九年级 · 画法几何学
(本题 3 分)(2022$\cdot$浙江宁波$\cdot$九年级期末) 如图, 四边形 $A B C D$ 中, $A B \perp B C, A D / / B C$,以 $A B$ 为直径的 $\odot O$ 刚好与 $C D$ 相切, 连结 $O C 、 B D$ 交于点 $F$, 若 $A B=8$, 则已知下列条件中的一个即可求 $B F$ 的长的有（）(1) $B D ;$ (2) $C D$;(3) $\frac{O F}{C F}$(4) $\frac{B F}{D F}$.
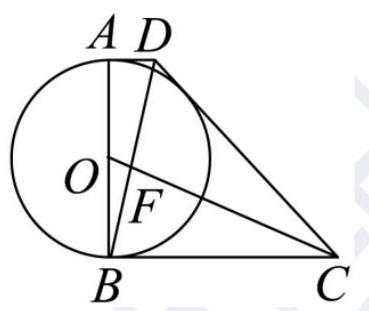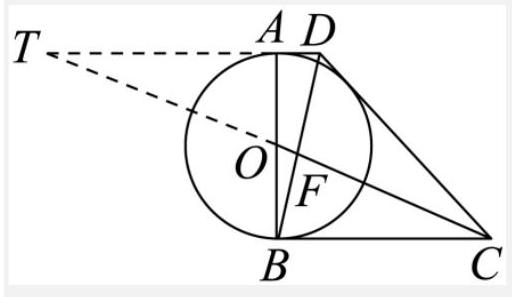
A. (1)、(2)、(3)、(4)B. (1)、(2)、(3)C. (1)、(2)、(4)D. (1)、(3)、(4)
答案: A
解析: A【分析】延长 $\mathrm{CO}$ 交 $D A$ 的延长线于点 $T$. 由 $B C / / D T$, 推出 $\frac{B F}{B D}=\frac{B C}{D T}$, 欲求 $B F$, 只要求出 $A D, C B, B D$ 即可, 由此即可判断.【详解】 解：延长 $\mathrm{CO}$ 交 $D A$ 的延长线于点 $T$.$\because B C / / D T$$\therefore \triangle B F C \sim \triangle D F T$$\therefore \frac{B F}{B D}=\frac{B C}{D T}$, 欲求 $B F$, 只要求出 $A D, C B, B D$ 即可.已知 $B D, C D$, 可以求出 $A D, B C$, 故(1)(2)符合题意,当 $\frac{O F}{C F}$ 的值已知, 可以求出 $A D: B C: C D$, 可以求出 $A D, C B, B D$, 故(3)符合题意.当 $\frac{B F}{D F}$ 的值已知, 可以求出 $A D: B C: C D$, 可以求出 $A D, C B, B D$, 故(4)符合题意.故选: A.【点睛】本题考查相似三角形的判定和性质，切线的性质等知识，